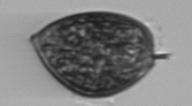
Label: Prorocentrum_micans